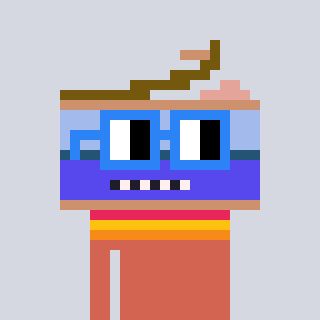
a pixel art character with square blue glasses, a canned ham-shaped head and a peachy-colored body on a cool background